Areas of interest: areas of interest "Guangzhou Junhong Logistics Co., Ltd. (Junhong Forest Protection Logistics Park)"
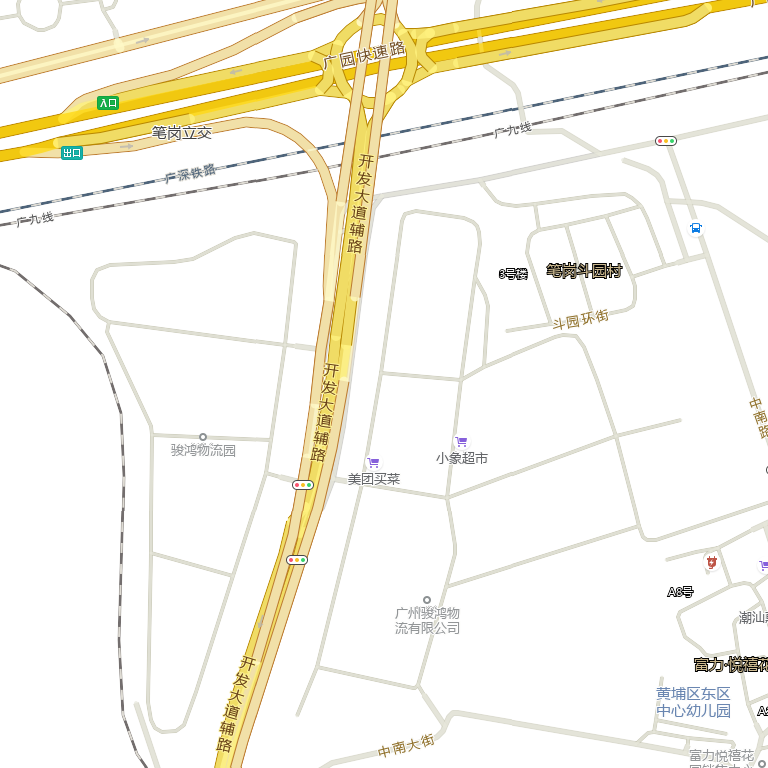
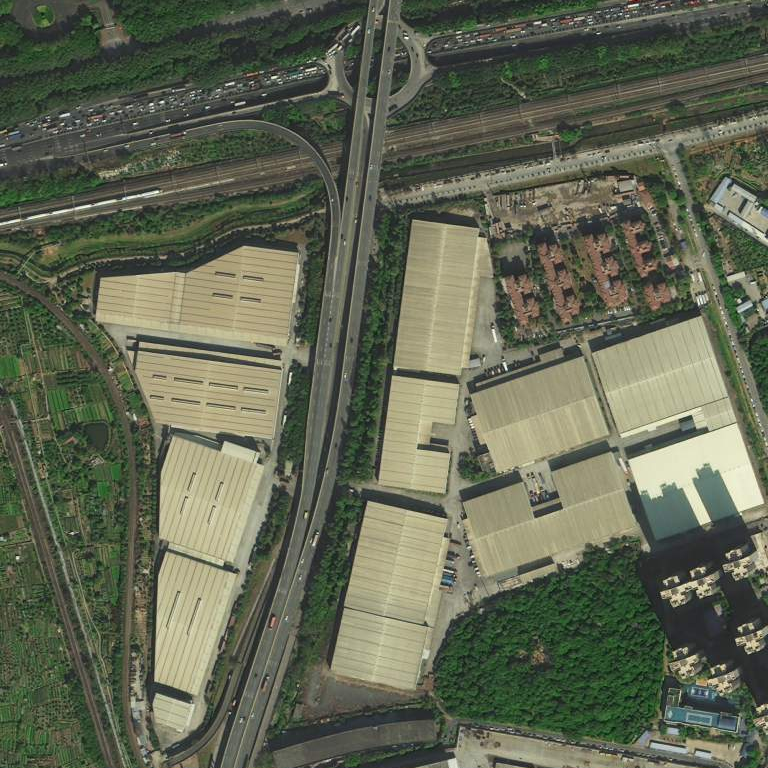